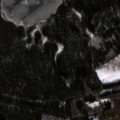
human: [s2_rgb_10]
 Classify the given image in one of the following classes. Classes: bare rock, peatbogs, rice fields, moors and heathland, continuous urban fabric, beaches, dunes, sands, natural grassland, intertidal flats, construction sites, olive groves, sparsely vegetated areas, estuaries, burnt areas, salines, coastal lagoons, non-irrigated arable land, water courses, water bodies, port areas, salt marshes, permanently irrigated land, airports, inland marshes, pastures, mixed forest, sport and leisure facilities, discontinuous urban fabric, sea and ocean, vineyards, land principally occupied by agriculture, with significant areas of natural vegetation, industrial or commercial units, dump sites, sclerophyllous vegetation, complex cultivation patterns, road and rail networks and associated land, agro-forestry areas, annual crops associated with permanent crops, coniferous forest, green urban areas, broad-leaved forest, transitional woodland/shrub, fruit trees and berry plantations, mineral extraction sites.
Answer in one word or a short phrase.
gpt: non-irrigated arable land, complex cultivation patterns, coniferous forest, mixed forest, water bodies